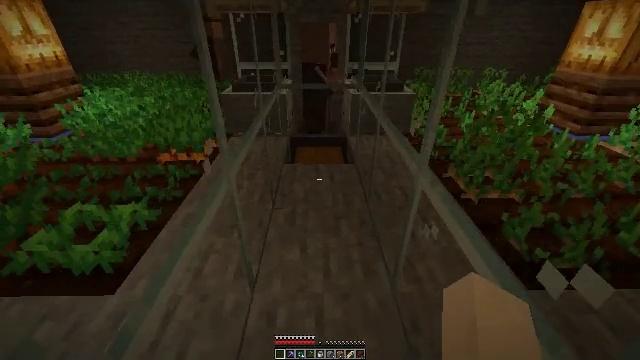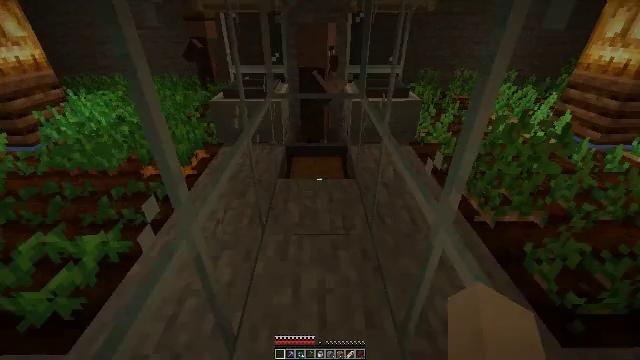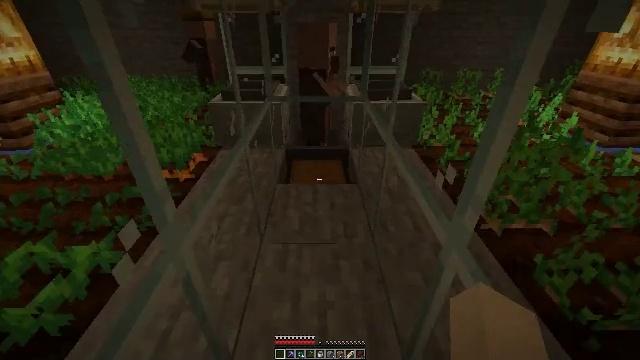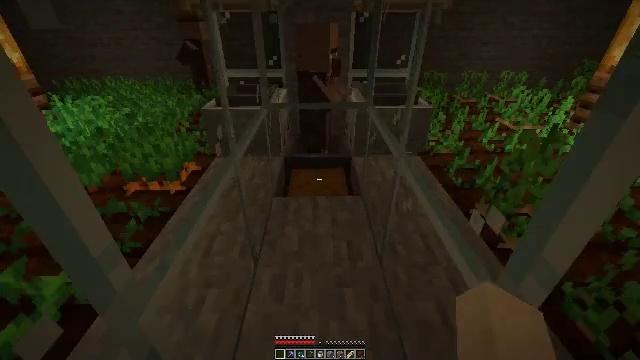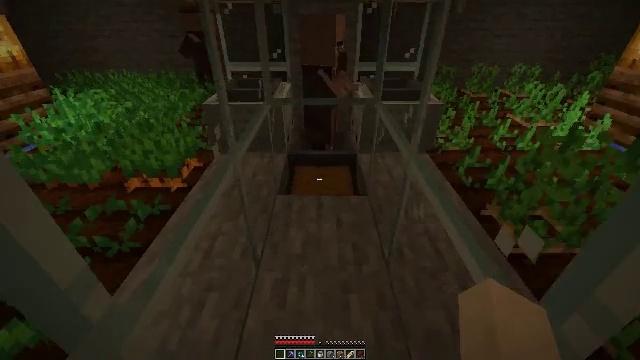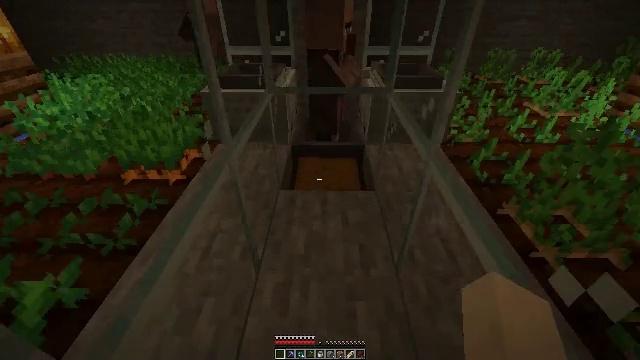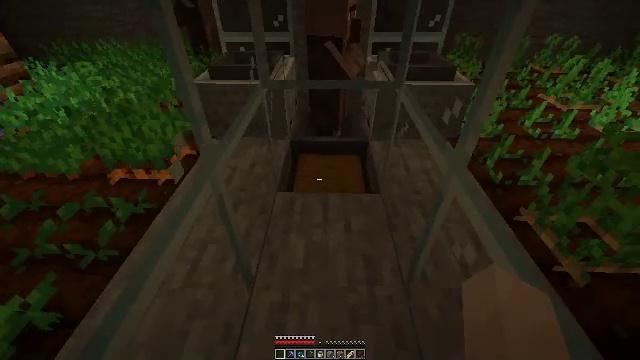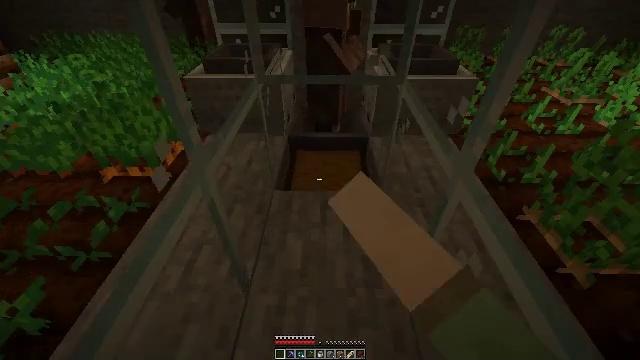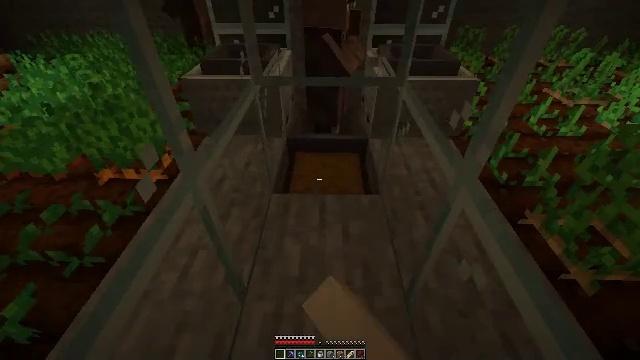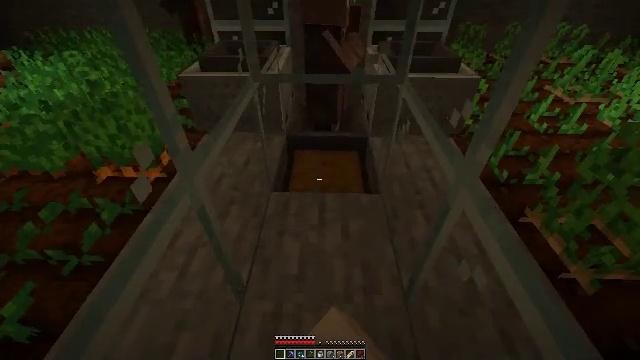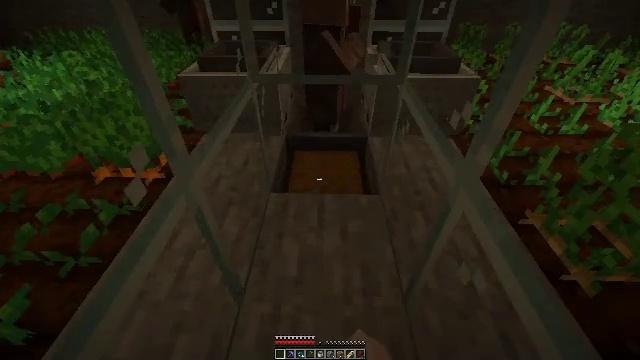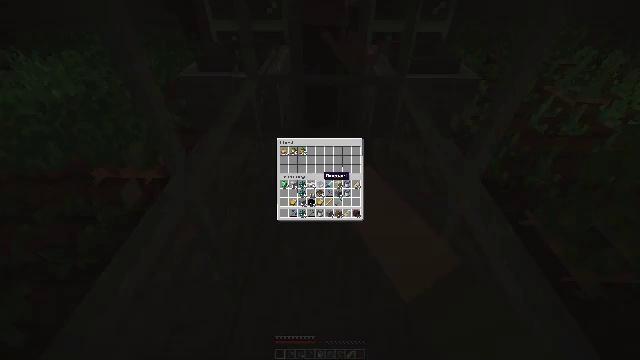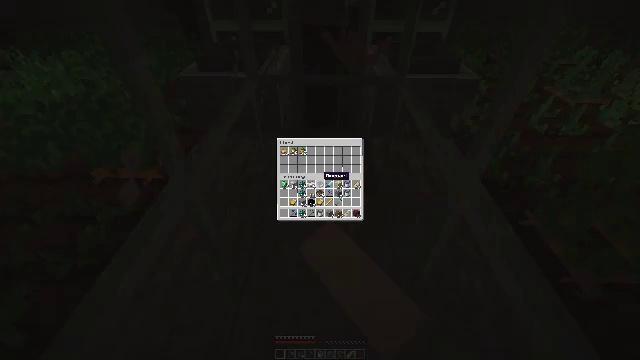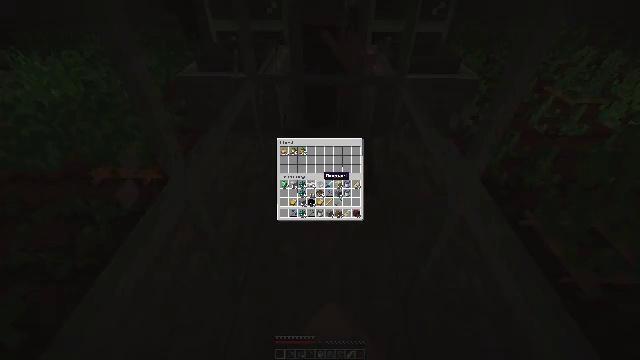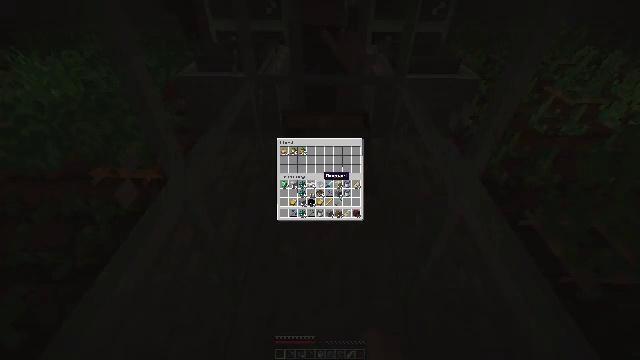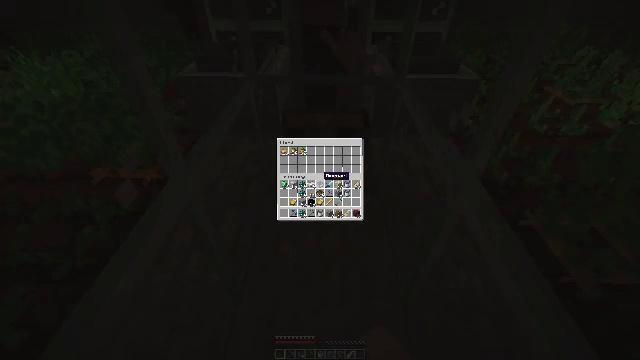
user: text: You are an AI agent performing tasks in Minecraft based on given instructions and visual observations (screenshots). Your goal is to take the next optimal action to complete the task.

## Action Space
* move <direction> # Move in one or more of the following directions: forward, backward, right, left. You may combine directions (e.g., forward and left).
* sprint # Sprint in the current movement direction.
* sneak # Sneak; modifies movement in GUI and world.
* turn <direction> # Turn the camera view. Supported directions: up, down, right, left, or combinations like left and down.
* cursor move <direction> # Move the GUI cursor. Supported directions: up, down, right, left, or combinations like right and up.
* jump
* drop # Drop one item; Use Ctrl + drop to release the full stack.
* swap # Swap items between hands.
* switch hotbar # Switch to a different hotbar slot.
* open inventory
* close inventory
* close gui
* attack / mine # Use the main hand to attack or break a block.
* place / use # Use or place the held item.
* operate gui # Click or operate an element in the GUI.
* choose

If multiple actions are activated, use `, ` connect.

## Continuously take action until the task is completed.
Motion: motion action
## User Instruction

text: Break the blast furnace block.
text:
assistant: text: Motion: move forward
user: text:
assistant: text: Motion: move forward
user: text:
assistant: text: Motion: move forward
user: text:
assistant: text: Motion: move forward, turn left and down
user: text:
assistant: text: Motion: move forward, turn left and down
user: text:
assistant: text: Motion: turn down, use / place
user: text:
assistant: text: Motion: turn down, use / place
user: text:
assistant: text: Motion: use / place
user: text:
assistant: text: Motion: use / place
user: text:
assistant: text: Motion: use / place
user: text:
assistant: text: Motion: no_op
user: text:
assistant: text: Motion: no_op
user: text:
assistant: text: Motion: no_op
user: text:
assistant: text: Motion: no_op
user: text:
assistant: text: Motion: no_op
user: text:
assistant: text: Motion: no_op
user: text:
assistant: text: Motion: no_op
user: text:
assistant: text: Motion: no_op
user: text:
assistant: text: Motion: no_op
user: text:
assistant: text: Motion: no_op
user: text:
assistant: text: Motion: no_op
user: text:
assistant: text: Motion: no_op
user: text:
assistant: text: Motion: no_op
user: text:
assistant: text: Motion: no_op
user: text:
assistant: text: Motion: no_op
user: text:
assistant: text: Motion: no_op
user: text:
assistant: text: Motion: no_op
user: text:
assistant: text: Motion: no_op
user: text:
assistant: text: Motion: no_op
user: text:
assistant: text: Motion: no_op